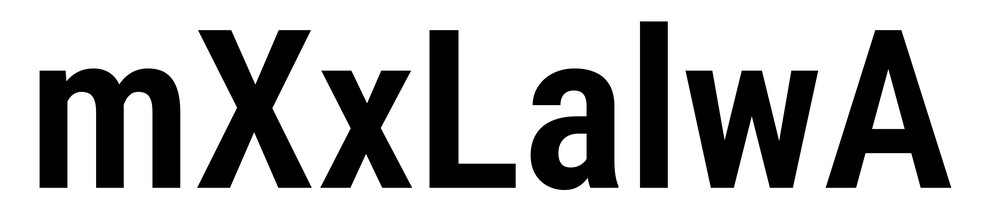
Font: Roboto_Condensed_SemiBold